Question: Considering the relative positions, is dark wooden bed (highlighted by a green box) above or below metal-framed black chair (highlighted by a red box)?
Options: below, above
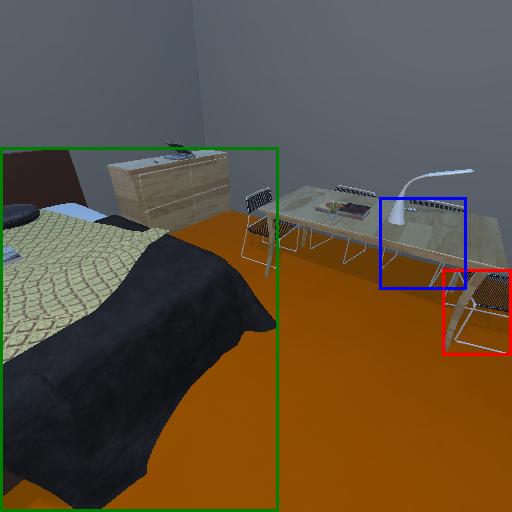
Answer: below